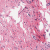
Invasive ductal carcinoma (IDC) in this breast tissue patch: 0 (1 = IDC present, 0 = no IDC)